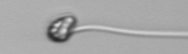
Label: flagellate